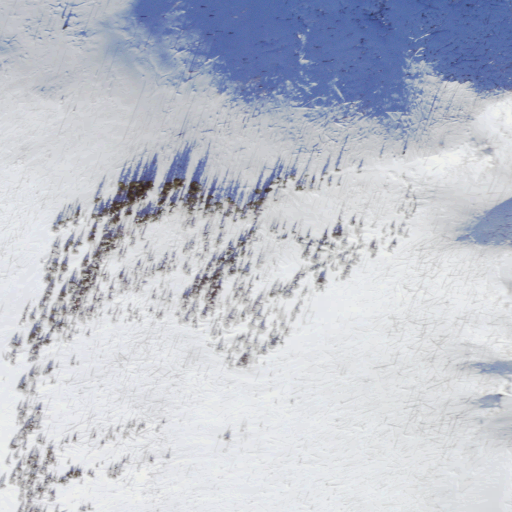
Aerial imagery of mountain in Arizona named Mount Graham containing shrub, evergreen forest, and grassland